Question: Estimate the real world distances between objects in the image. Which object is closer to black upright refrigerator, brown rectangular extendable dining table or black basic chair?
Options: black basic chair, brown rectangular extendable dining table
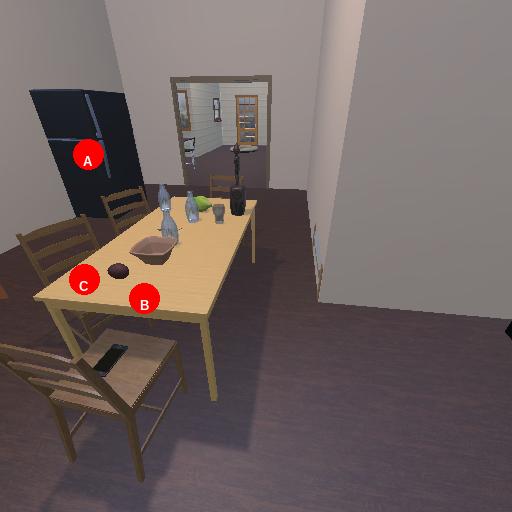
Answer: black basic chair